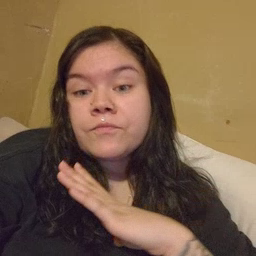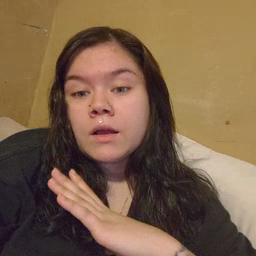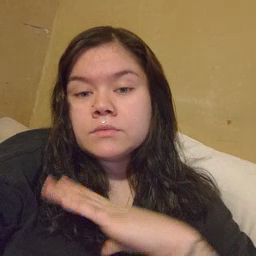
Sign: fine